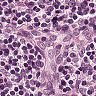
Metastatic tissue present: no